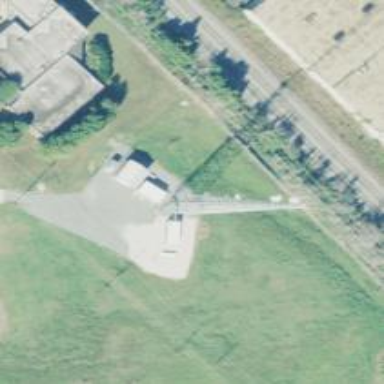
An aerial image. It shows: Communication mast tower.